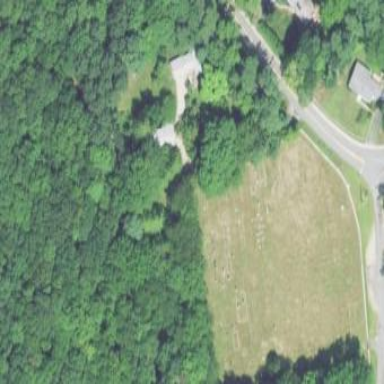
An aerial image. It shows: Cemetery.